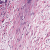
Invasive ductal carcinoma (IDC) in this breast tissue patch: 1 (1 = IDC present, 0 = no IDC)